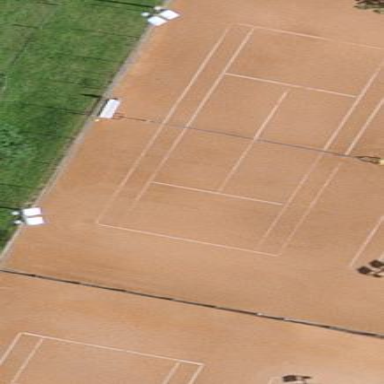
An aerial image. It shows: Tennis court on the leisure land pitch.